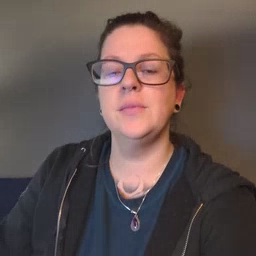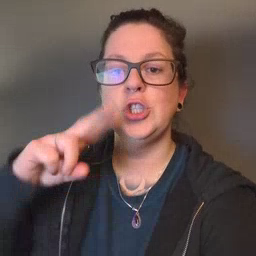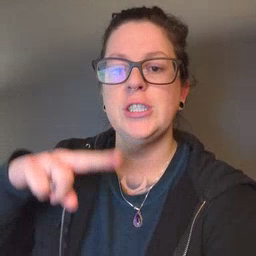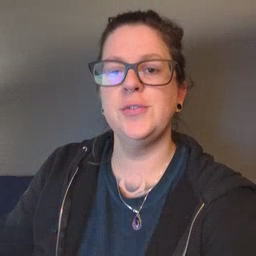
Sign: chair